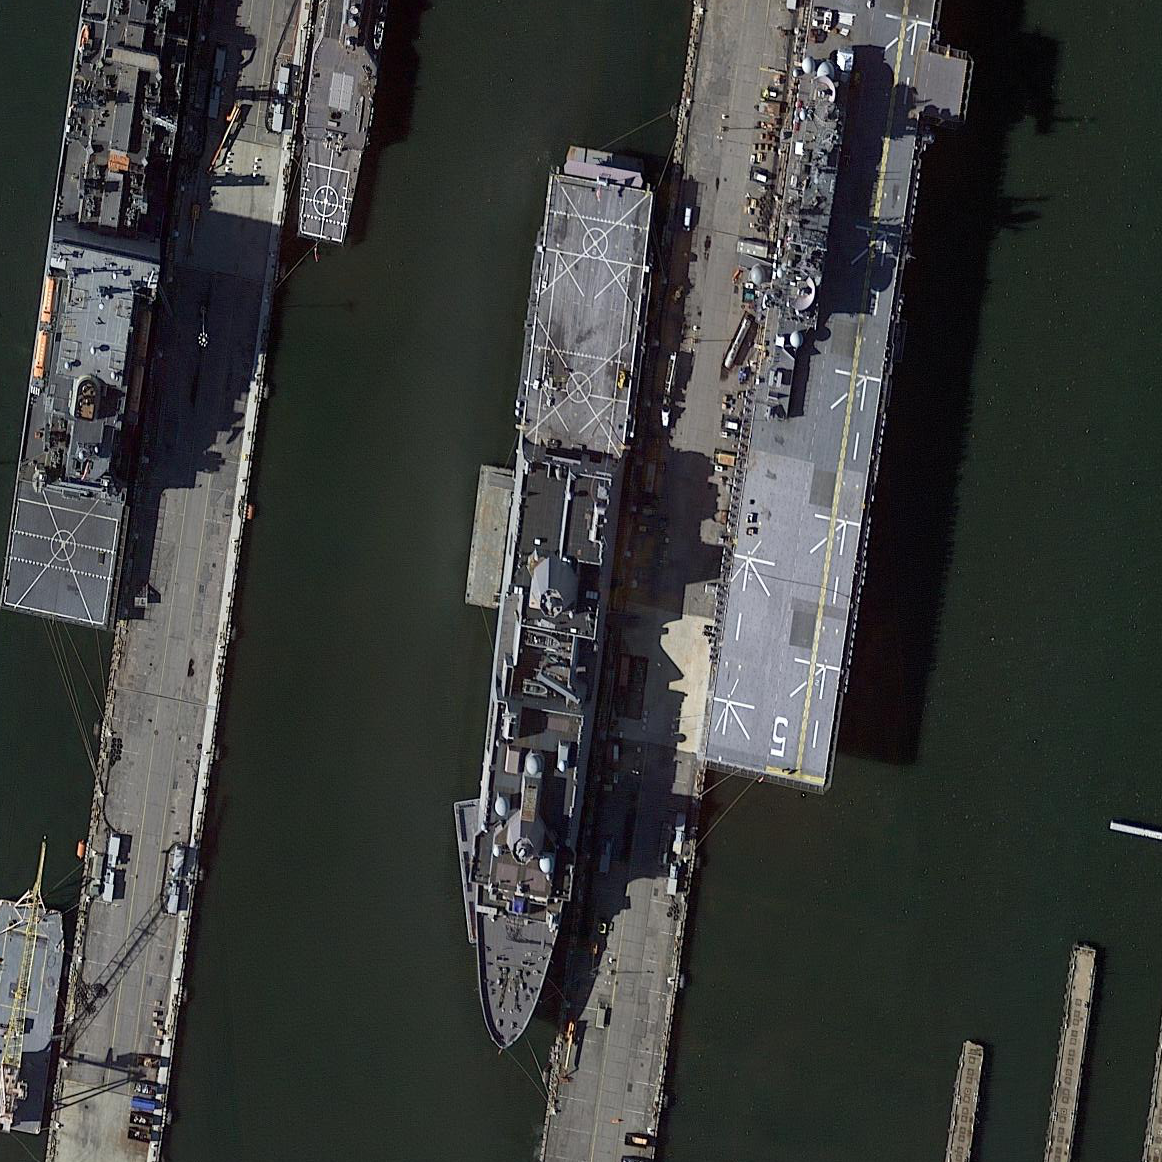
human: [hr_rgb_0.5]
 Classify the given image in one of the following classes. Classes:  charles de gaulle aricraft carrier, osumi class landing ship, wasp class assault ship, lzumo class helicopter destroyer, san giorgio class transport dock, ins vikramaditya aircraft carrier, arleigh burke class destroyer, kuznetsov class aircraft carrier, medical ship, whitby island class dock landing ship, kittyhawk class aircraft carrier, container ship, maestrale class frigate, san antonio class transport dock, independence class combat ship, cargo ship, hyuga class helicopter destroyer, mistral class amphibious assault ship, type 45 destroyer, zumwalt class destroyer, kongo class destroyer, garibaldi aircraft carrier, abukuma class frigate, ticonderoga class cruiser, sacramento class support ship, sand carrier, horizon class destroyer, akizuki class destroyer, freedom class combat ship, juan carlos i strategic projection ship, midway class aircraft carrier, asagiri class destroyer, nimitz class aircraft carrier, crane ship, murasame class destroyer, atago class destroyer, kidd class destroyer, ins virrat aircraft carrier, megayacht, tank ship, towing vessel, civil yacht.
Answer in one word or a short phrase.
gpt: San Antonio class transport dock